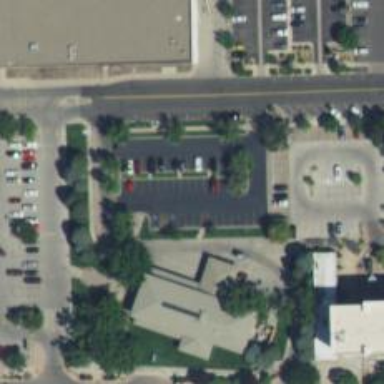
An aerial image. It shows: Parking space.